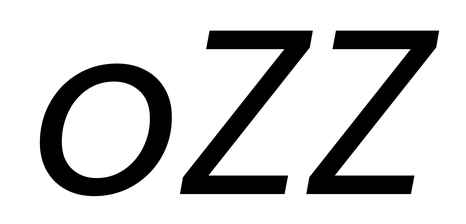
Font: Poppins-Italic